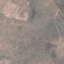
Land use / land cover: HerbaceousVegetation